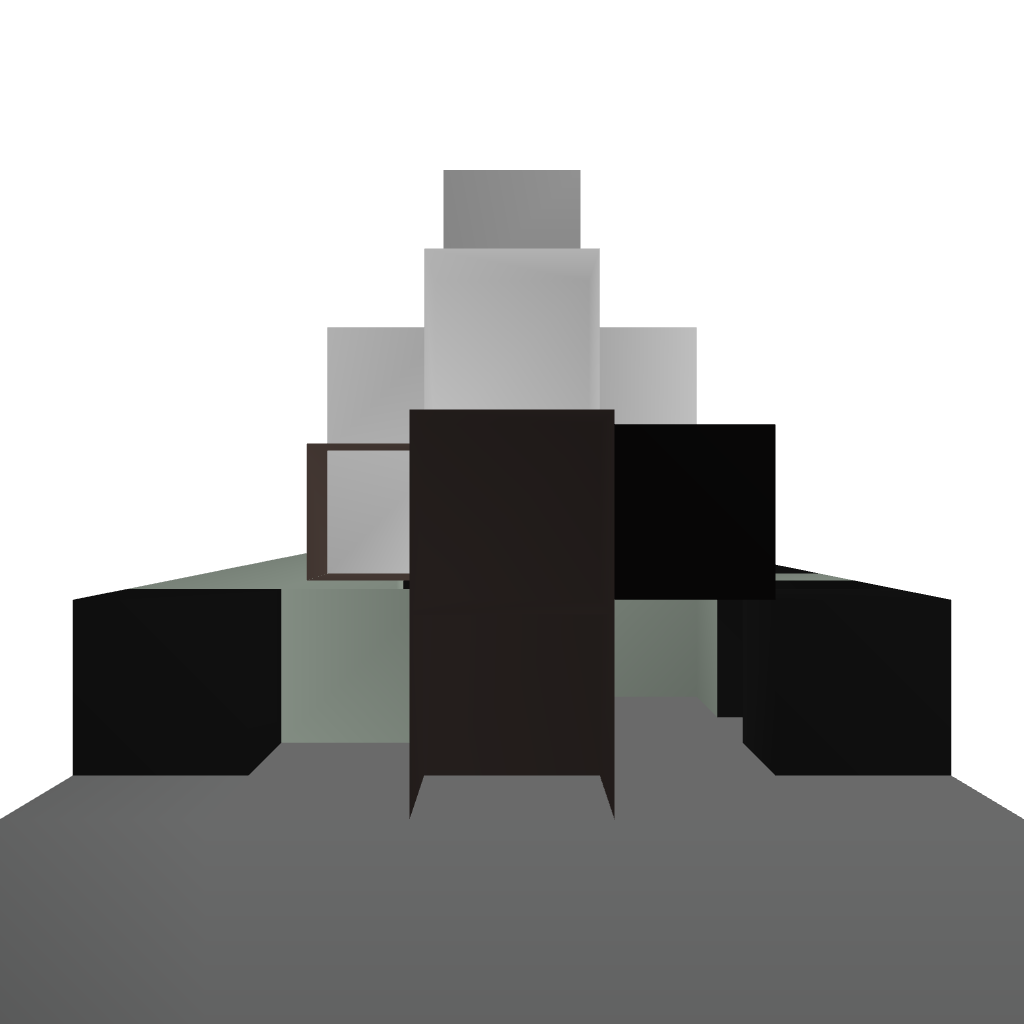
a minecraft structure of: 12-Charge Howitzer